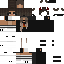
A female human skin with medium skin, wearing brown long hair dressed in a blue hoodie and black pants, featuring a closed mouth.